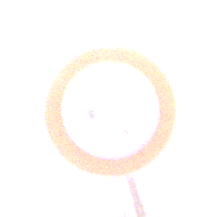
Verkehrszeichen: VerbotFahrzeugeAllerArt
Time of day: SunriseSunset
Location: Outdoor (Urban)
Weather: Clear
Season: NotSpecified
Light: Natural